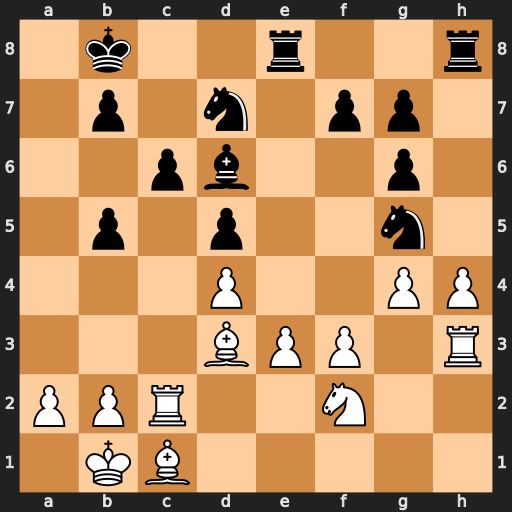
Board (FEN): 1k2r2r/1p1n1pp1/2pb2p1/1p1p2n1/3P2PP/3BPP1R/PPR2N2/1KB5
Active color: w
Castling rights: -
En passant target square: -
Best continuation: hxg5 Rxh3 Nxh3